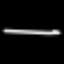
Label: line